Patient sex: M
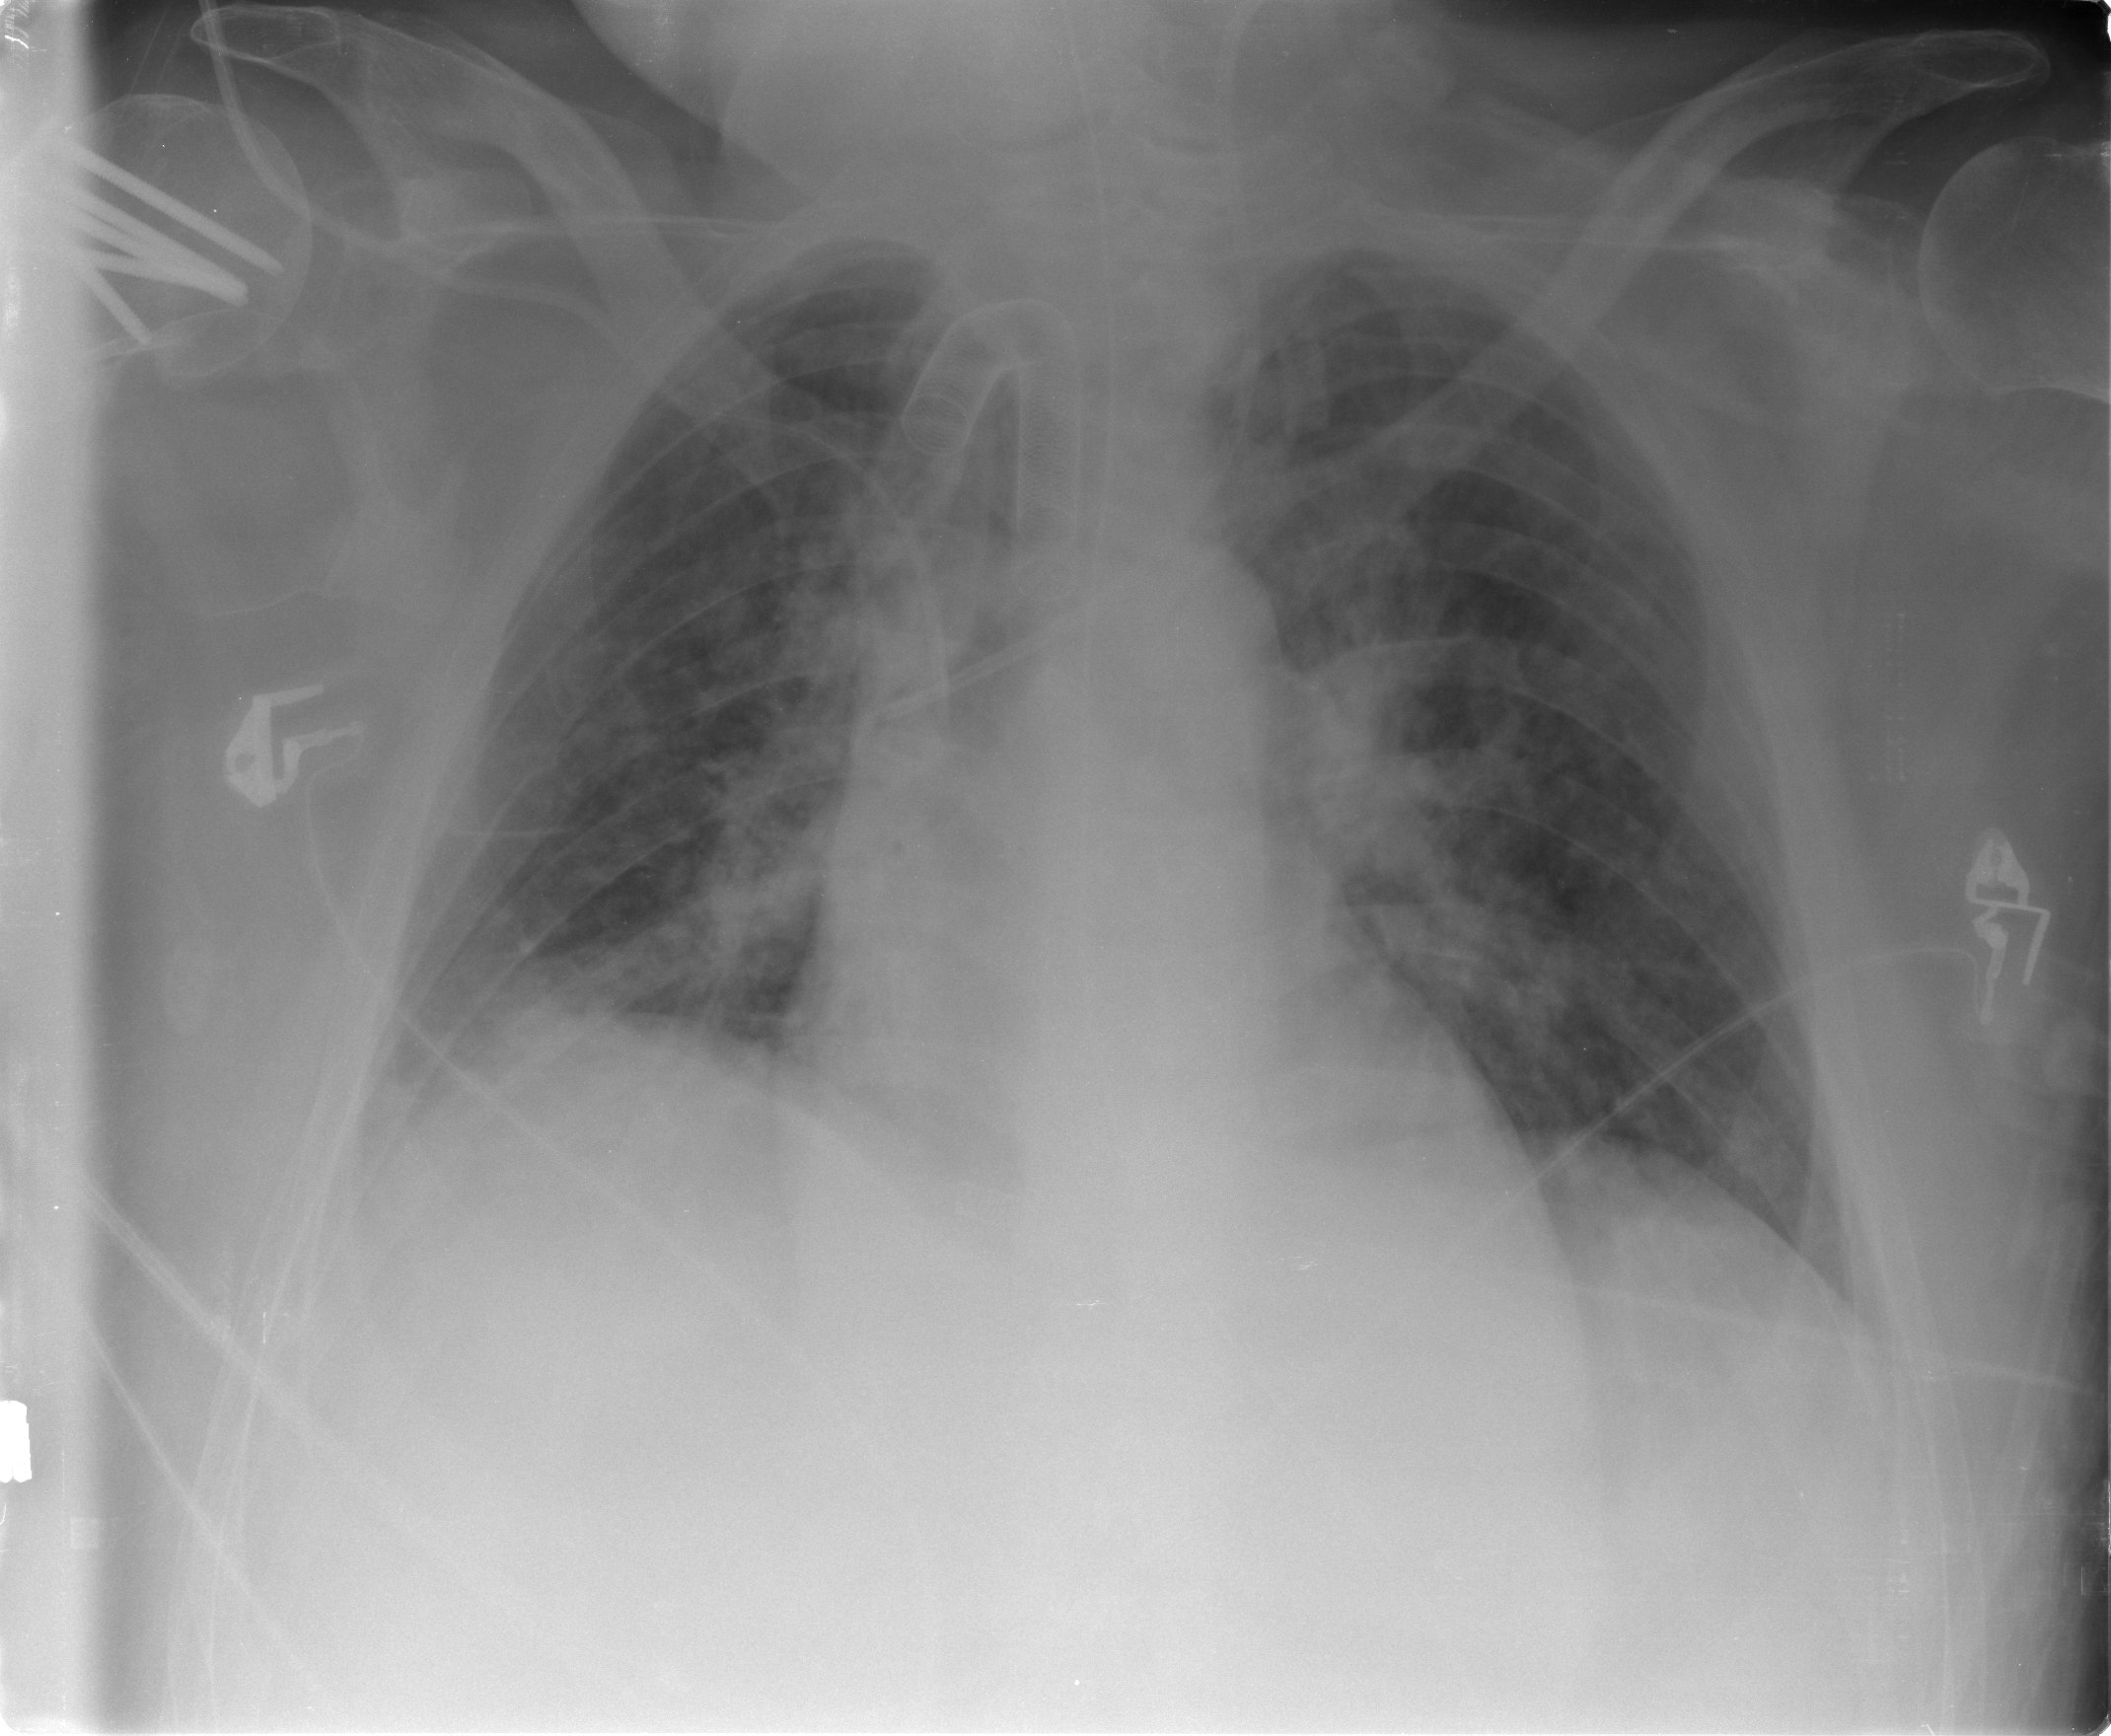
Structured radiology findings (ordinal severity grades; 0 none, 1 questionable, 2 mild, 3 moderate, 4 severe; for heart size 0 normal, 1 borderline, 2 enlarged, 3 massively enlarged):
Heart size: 0
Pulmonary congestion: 3
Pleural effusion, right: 2
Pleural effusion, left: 1
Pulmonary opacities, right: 2
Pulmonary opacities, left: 2
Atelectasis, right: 2
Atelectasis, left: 2